Question: I'm not sure how I got my Visual Studio 2012 in this mode, but all of a sudden my tabs started to be colored. Some are different colored. I also started constantly getting asked, "You have mixed tabs and spaces, Fix this?" And even though I answer, Don't Ask Again, it constantly asks me. I included a picture of the tabs. I'm using the dark colored VS view. Does anyone know why this happened and how I can get out of this mode? Thanks.

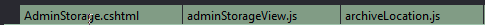
Answer: Guessing you have installed (obvious guess) you can enable/disable the coloring-option here:

And here you can config the colors:

---
> "You have mixed tabs and spaces, Fix this?"
Can be disabled via this option: